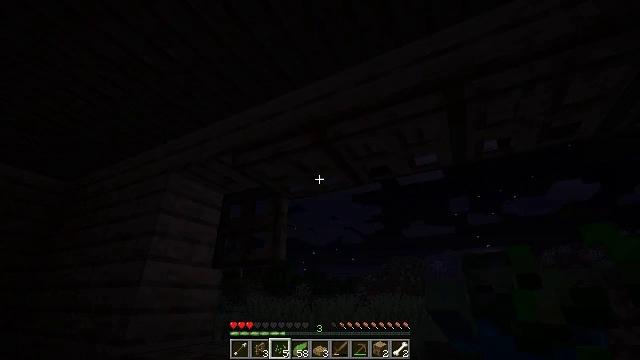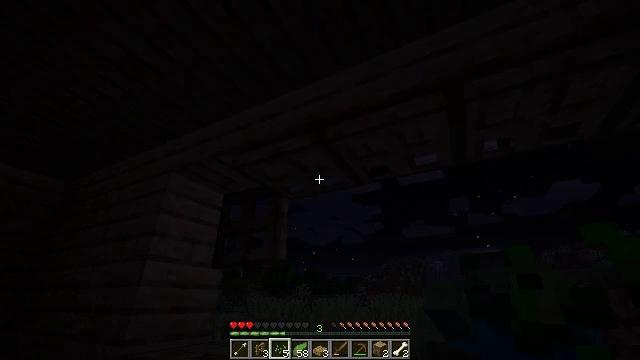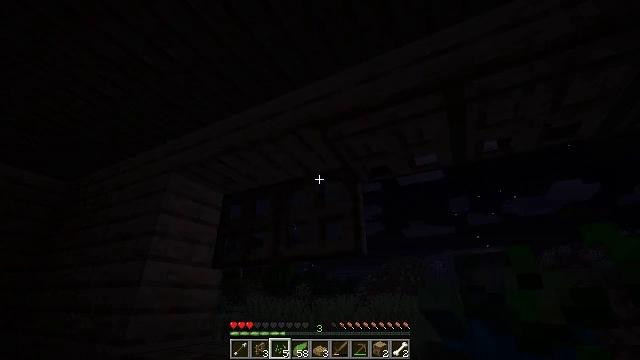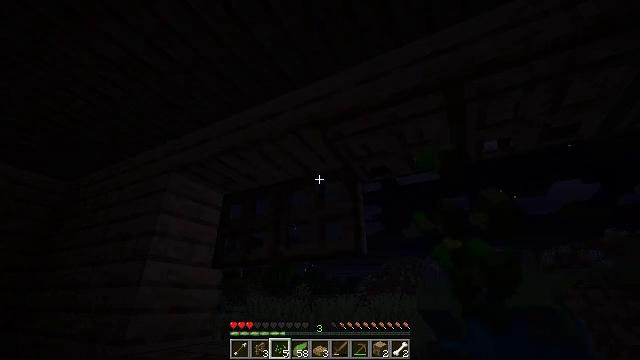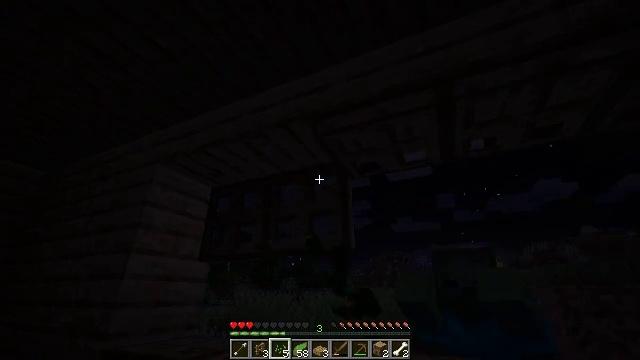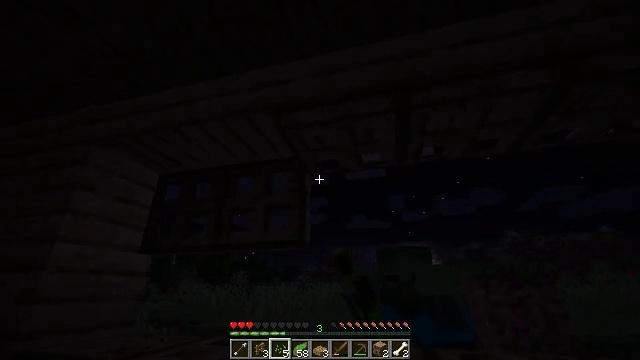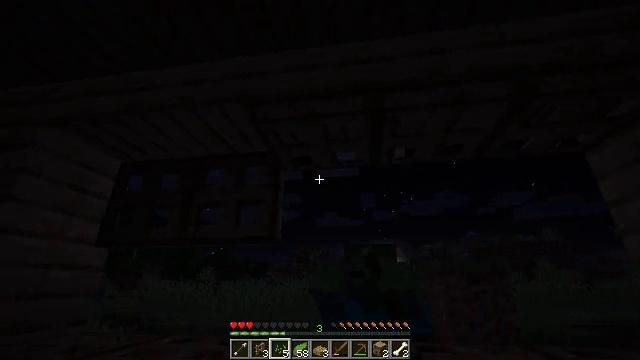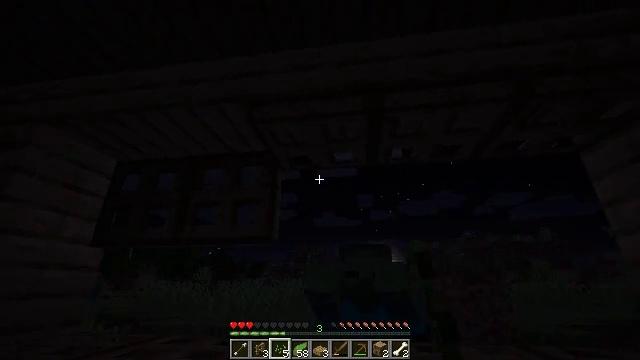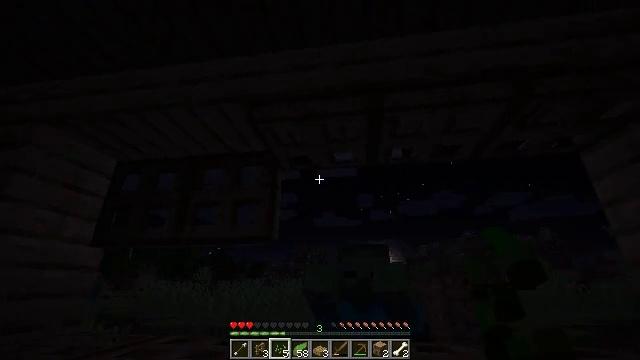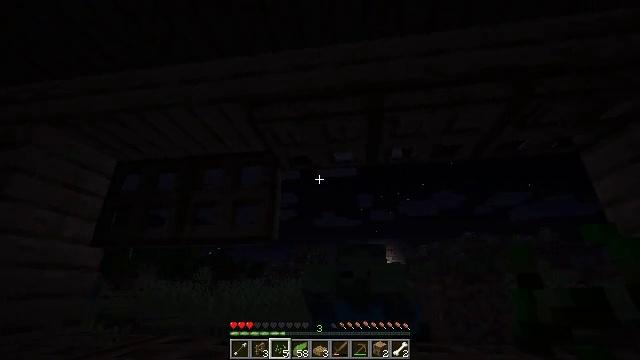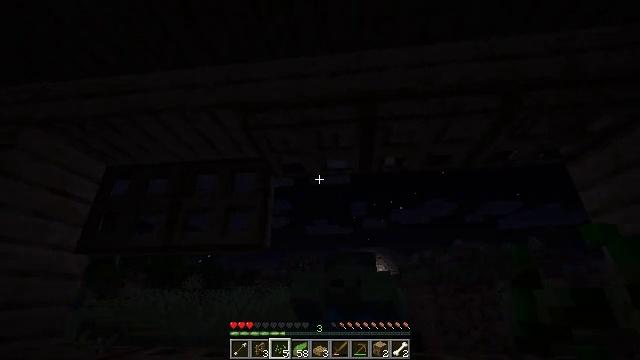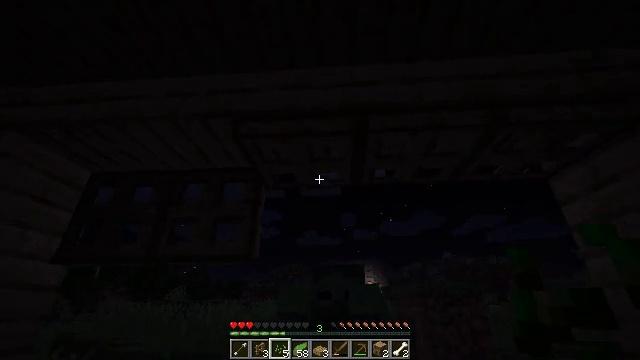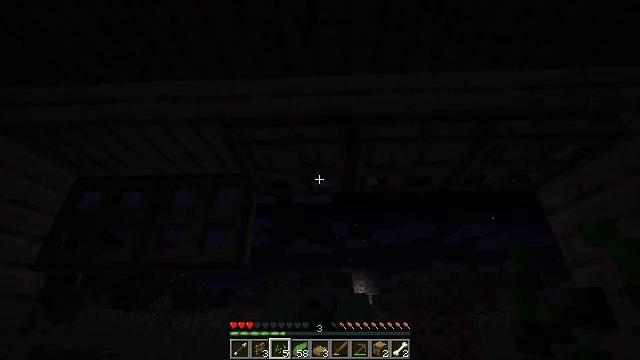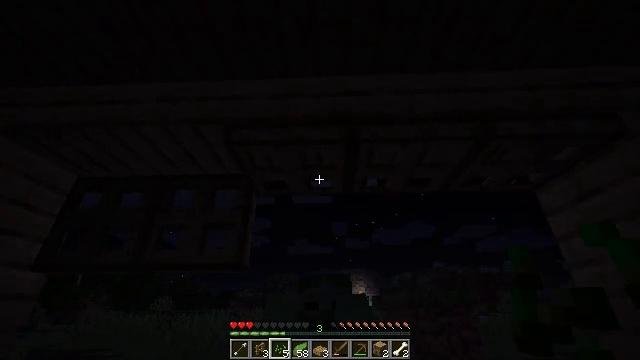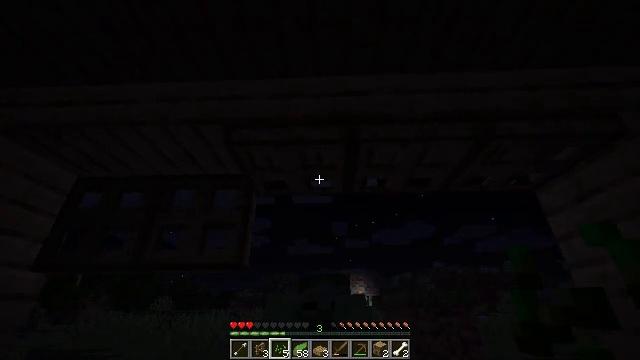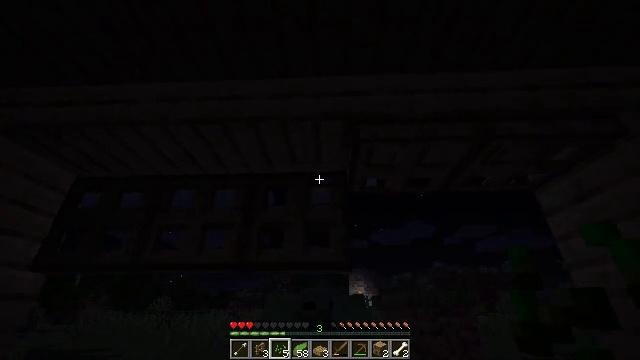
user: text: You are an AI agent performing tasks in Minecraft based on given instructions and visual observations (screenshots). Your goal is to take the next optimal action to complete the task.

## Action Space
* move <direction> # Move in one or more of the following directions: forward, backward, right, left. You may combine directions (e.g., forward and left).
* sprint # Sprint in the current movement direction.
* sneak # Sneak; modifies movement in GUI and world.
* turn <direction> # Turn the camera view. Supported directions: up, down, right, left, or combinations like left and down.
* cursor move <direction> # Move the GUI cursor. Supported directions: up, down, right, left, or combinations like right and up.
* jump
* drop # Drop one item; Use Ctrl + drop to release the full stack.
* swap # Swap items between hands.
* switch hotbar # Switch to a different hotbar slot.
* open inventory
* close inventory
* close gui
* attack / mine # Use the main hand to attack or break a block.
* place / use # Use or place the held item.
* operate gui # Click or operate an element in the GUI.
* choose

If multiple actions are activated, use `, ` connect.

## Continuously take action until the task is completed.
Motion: motion action
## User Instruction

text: Hunt the zombie.
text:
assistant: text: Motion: no_op
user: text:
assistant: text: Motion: use / place
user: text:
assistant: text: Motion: use / place
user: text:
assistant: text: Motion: turn right and down
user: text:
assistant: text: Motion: turn right and down
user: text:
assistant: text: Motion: turn right
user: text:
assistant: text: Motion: no_op
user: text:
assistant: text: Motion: no_op
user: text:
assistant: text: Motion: no_op
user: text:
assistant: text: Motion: turn right and up
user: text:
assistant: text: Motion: turn right and up
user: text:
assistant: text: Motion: turn right and up
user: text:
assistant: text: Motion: no_op
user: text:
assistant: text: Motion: no_op
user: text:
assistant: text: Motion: use / place
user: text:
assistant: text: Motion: use / place
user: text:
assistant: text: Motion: turn right and down
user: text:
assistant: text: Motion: turn right and down
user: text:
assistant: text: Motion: turn right
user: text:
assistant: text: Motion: turn right and up
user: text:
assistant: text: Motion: turn right and up
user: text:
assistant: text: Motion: turn right and up
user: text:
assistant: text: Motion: no_op
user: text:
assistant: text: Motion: no_op
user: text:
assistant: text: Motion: no_op
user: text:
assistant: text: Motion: no_op
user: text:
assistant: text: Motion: use / place
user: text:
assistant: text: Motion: use / place
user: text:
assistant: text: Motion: use / place
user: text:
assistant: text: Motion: turn down, use / place